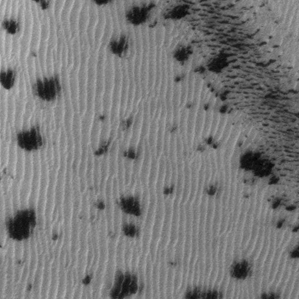
Label: frost